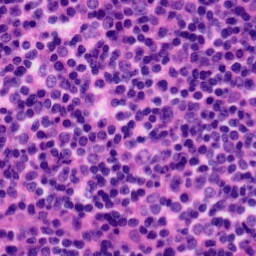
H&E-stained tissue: Tonsil